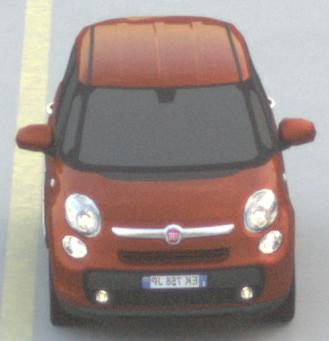
Make: Fiat
Model: 500L 1.4 16V
Detailed model: 500L (199)
Model produced from: 2012/10
Model produced until: 2017/05
Doors: 5
Color: orange
Road condition: dry road
Daytime: sunrise or sunset
Contrast: low contrast